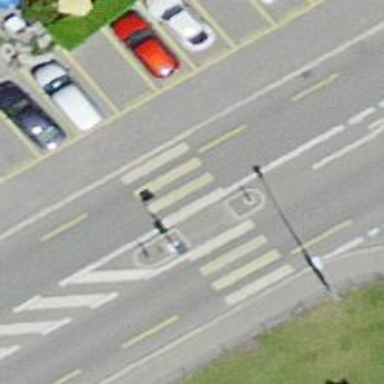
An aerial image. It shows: Zebra crossing with central island. The crossing is marked and uncontrolled.